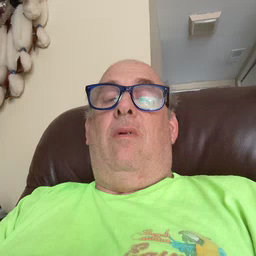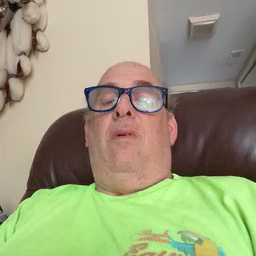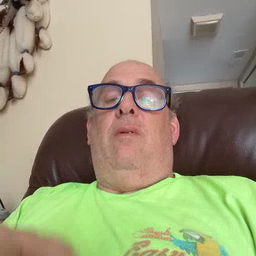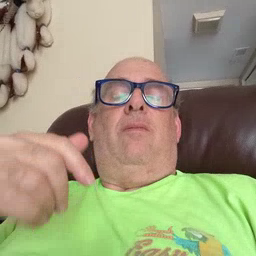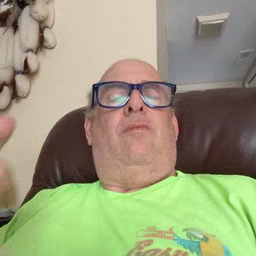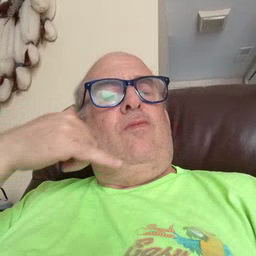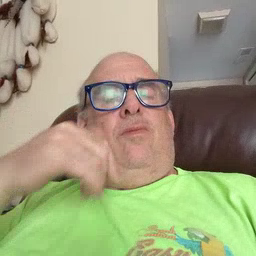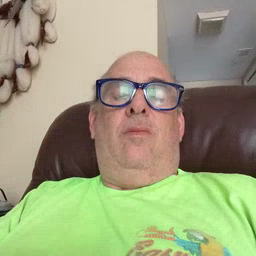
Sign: callonphone